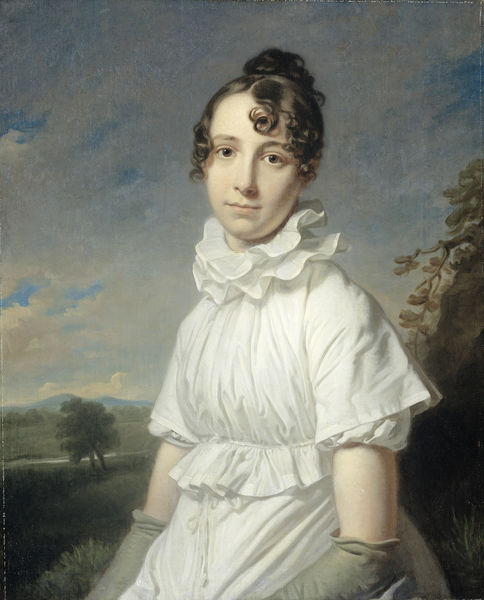
Titel: Emma Jane Hodges (1789-1868), dochter van de schilder
Künstler: Charles Howard Hodges
Standort: Amsterdam
Institution: Rijksmuseum
Schlagwörter: baum, gemälde, himmel, weiß, wolken, bäume, landschaft, mädchen, braun, frau, handschuhe, kleid, mund, nase, wiese, jung, arme, augen, kragen, portrait, porträt, busch, haare, locken, ohren, berge